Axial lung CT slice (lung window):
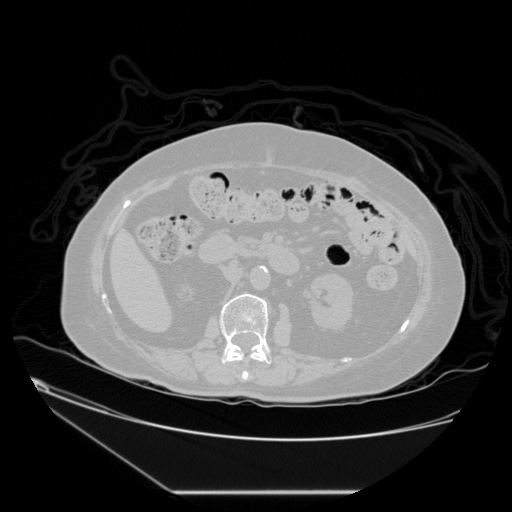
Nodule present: no